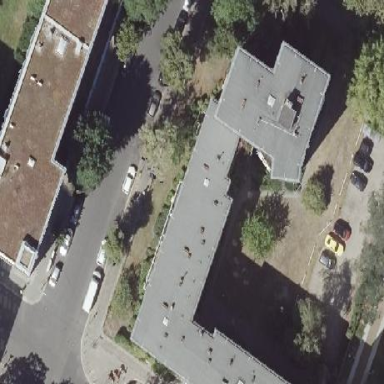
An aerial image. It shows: Residential building.